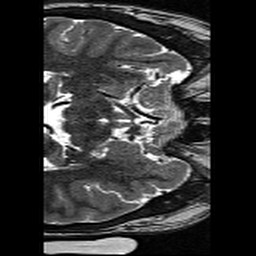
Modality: T2w
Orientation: axial